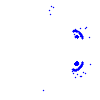
Particle: electron